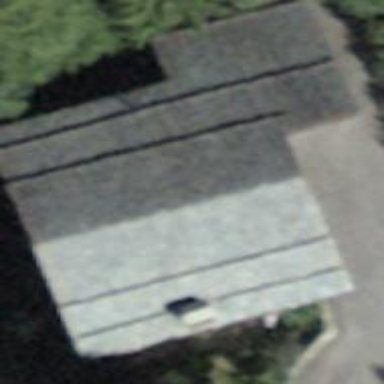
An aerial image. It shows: Building with tile roof.